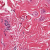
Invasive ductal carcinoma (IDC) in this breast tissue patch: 0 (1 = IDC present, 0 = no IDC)